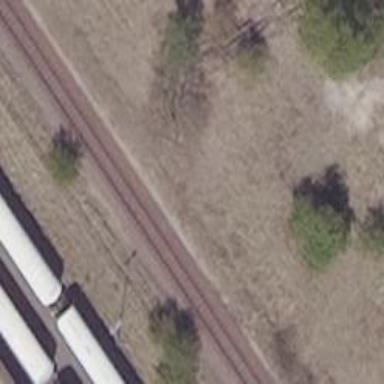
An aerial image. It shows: Railway yard.